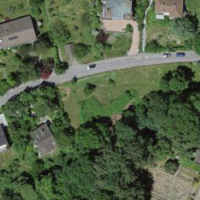
EUNIS habitat code: 53
Species observed at this site:
Primula veris
Cornus sanguinea